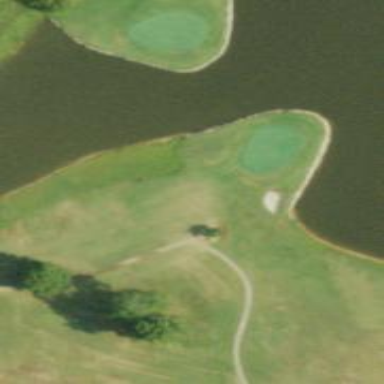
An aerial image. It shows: Footway that doubles as golf path.